Question: I'm attempting to do something similar to <URL>. I have this table:

'tab_id' is the second column. 'order_in_tab' is the fourth column.
I want to order by 'tab_id' equal to '2' first, then rest of 'tab_id' ascending, then 'order_in_tab' ascending.
'''
select *
from cam_to_tab_mapping
where unit_id='90013550'
order by (tab_id='2') asc, tab_id asc, order_in_tab asc
'''
However, it says 'Incorrect syntax at '='.'. I'm a complete SQL newbie, so I'm not sure what is wrong (or if I'm misunderstanding the linked solution from above).
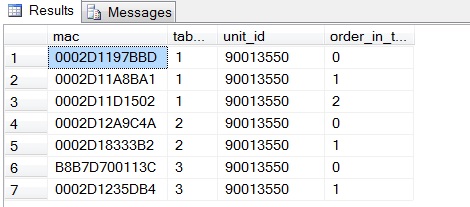
Answer: Try changing the query like this:
'''
select *
from cam_to_tab_mapping
where unit_id='90013550'
order by CASE WHEN tab_id='2' THEN 1 ELSE 0 END DESC, tab_id asc, order_in_tab asc
'''